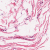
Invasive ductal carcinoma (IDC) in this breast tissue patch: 0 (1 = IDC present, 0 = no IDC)